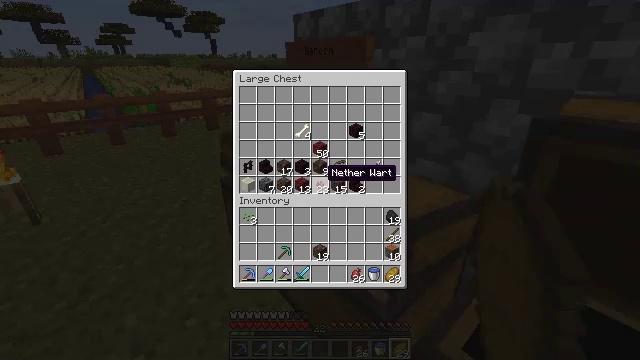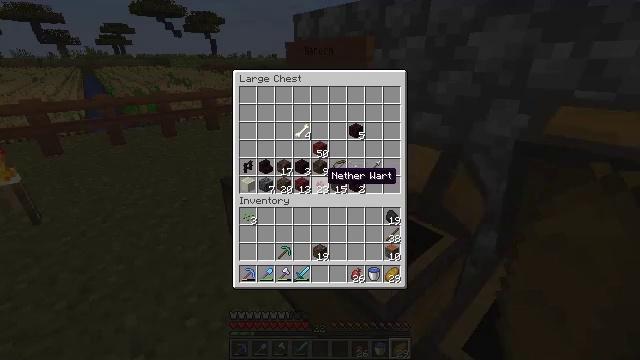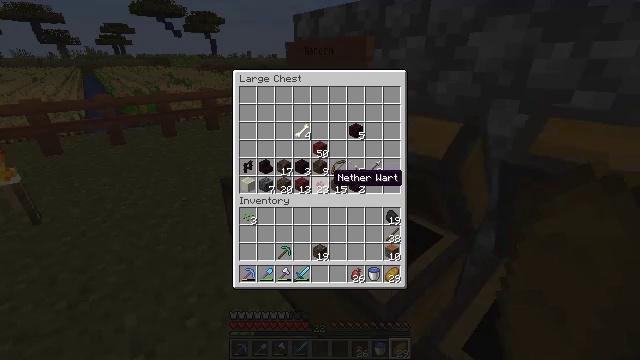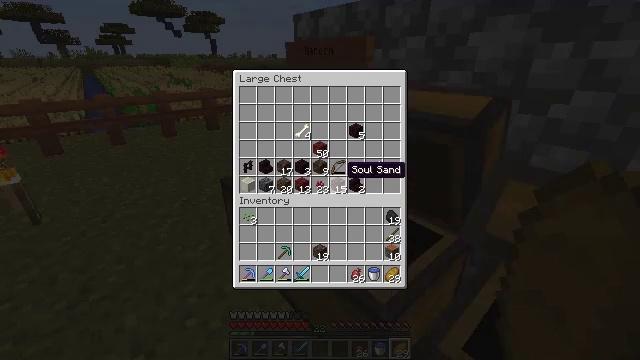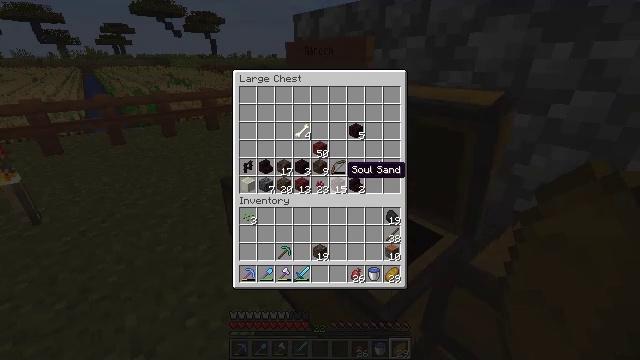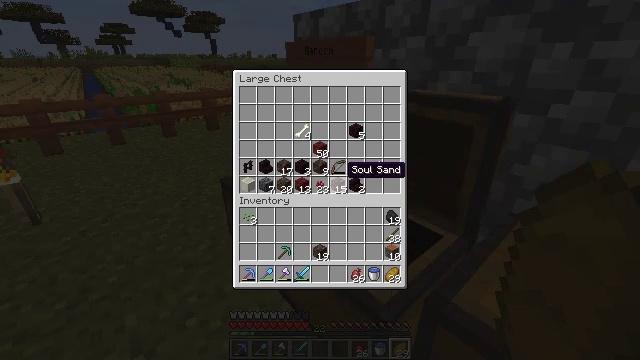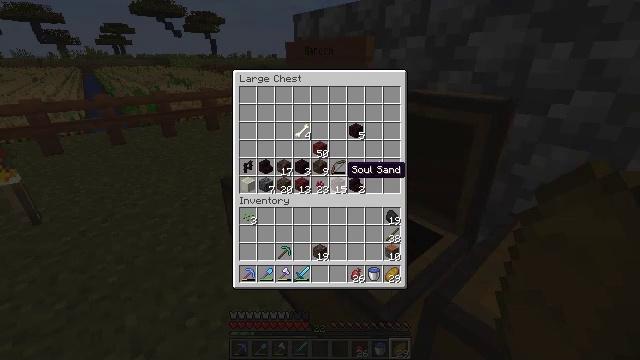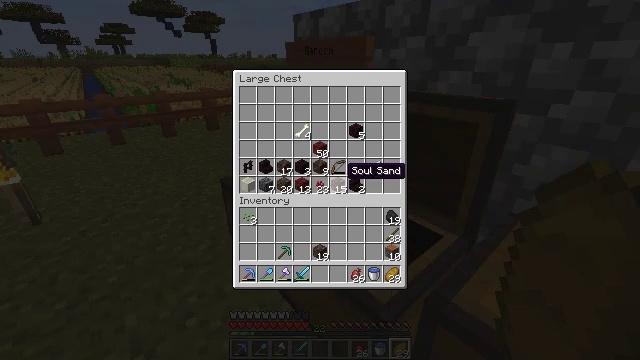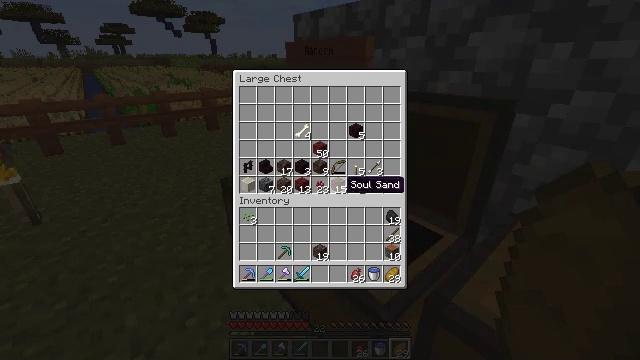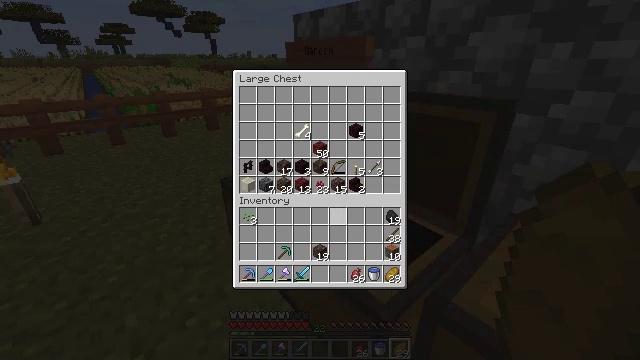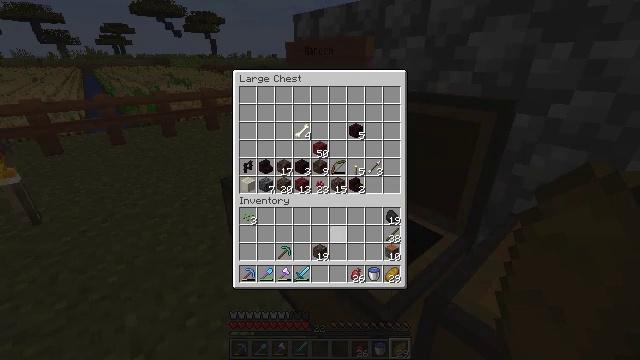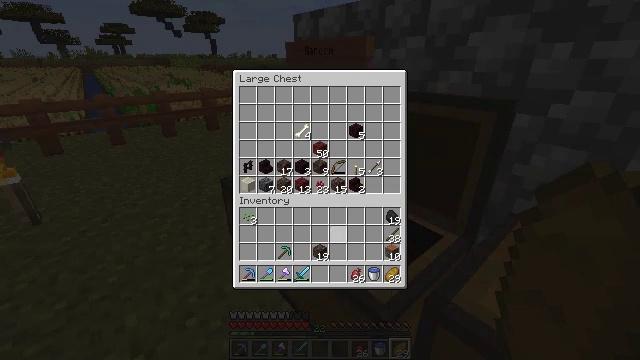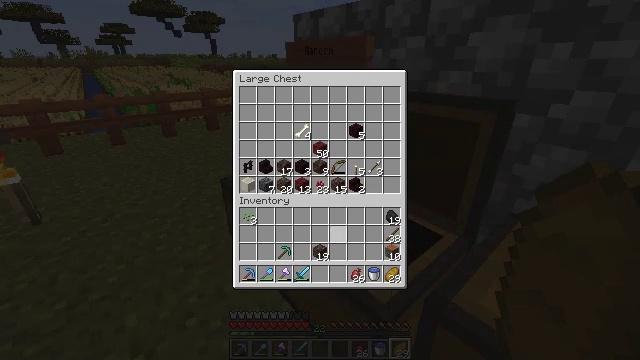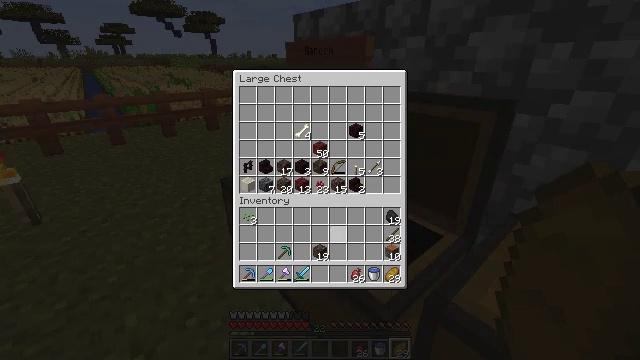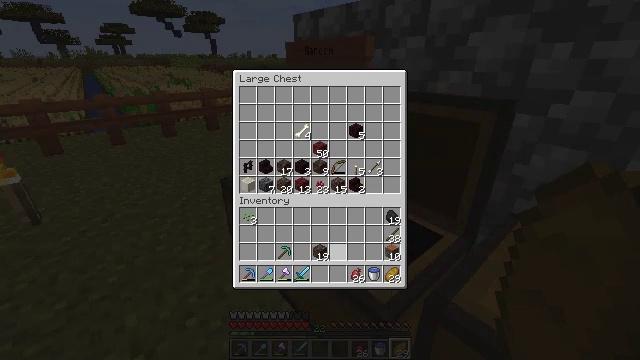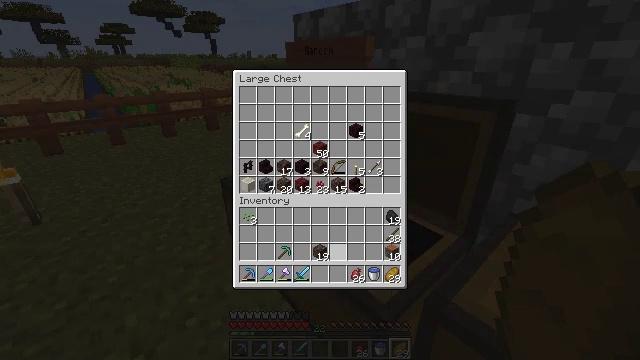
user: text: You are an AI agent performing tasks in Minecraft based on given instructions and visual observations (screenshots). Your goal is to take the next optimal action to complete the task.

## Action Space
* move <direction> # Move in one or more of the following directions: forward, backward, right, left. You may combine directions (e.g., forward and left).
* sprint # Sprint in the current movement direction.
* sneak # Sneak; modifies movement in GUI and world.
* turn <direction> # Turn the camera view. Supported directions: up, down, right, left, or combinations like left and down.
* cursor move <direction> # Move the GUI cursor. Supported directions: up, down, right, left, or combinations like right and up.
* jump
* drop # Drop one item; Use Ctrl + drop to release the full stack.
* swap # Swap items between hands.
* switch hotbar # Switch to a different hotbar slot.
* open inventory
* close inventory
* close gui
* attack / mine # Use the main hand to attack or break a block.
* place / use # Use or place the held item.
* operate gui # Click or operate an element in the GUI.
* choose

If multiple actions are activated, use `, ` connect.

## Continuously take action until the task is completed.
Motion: motion action
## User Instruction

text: Harvest the mature beetroots.
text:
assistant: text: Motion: no_op
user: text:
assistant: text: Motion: no_op
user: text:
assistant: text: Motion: cursor move right and up
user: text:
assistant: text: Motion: no_op
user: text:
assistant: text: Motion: no_op
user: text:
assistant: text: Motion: no_op
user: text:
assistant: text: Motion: no_op
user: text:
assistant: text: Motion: cursor move down
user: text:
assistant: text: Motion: cursor move down
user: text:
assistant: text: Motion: cursor move down
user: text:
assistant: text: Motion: cursor move down
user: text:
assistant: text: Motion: no_op
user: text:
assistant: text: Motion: no_op
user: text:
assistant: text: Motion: no_op
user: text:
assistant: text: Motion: no_op
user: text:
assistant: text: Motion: no_op
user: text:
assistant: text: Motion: no_op
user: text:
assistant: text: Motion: operate gui
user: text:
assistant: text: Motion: operate gui
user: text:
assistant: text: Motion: operate gui
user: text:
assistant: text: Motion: cursor move up
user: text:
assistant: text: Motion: cursor move up
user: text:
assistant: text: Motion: cursor move up
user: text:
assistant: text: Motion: no_op
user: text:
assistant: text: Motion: no_op
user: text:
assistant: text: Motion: no_op
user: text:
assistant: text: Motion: no_op
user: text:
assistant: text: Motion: no_op
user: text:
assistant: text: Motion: cursor move up
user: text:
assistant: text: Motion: cursor move up